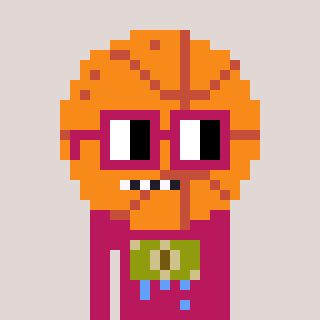
a pixel art character with square dark red glasses, a basketball-shaped head and a darkpink-colored body on a warm background